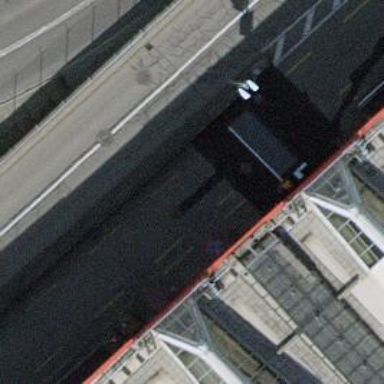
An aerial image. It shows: Lift gate barrier.